Question: I have a script here:
'''
<!DOCTYPE html>
<html>
<head>
<title>Google Maps JavaScript API v3 Example: Places Autocomplete</title>
<script src="https://maps.googleapis.com/maps/api/js?sensor=false&libraries=places"></script>
<script>
function initialize() {
var input = document.getElementById('searchTextField');
var options = {
types: ['(cities)'],
componentRestrictions: {country: 'us'}
};
var autocomplete = new google.maps.places.Autocomplete(input, options);
}
google.maps.event.addDomListener(window, 'load', initialize);
</script>
</head>
<body>
<div>
<input id="searchTextField" type="text" size="50">
</div>
</body>
</html>
'''
All I want to do is, get the JSON output from the autocomplete and extract long_name , short_name of 'administrative_area_level_1' and 'administrative_area_level_2' see the image below.

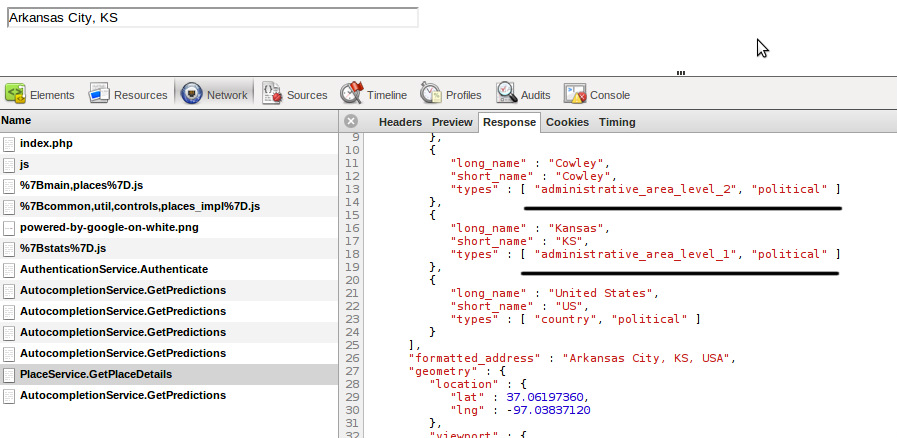
Answer: It was simple but, difficult to find:
Finally implemented GeoComplete JS using :
<URL>
Website is enough documented to assist with implementation.